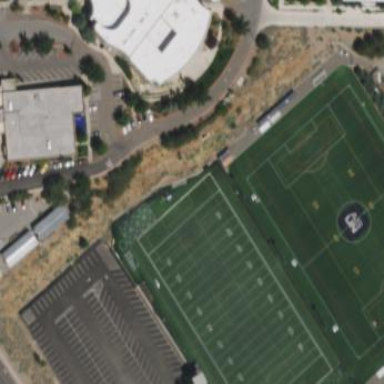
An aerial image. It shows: Pitch for American football.